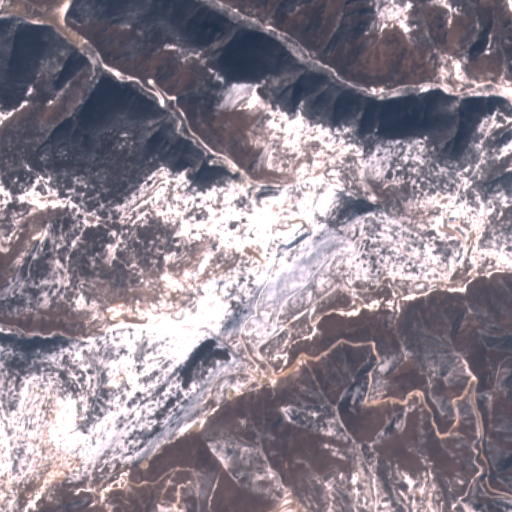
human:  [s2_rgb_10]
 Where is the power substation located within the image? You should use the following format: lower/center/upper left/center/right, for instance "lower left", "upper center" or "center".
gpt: The power substation is located in the center right of the image.
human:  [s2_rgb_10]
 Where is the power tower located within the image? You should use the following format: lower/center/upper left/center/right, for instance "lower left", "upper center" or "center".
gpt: The power tower is located in the lower left of the image.
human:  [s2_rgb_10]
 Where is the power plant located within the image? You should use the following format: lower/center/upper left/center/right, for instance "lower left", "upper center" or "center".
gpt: There is no power plant in the image.